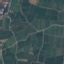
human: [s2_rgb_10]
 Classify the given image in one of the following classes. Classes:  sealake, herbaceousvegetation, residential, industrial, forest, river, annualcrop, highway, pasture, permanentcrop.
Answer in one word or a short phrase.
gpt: PermanentCrop